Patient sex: F
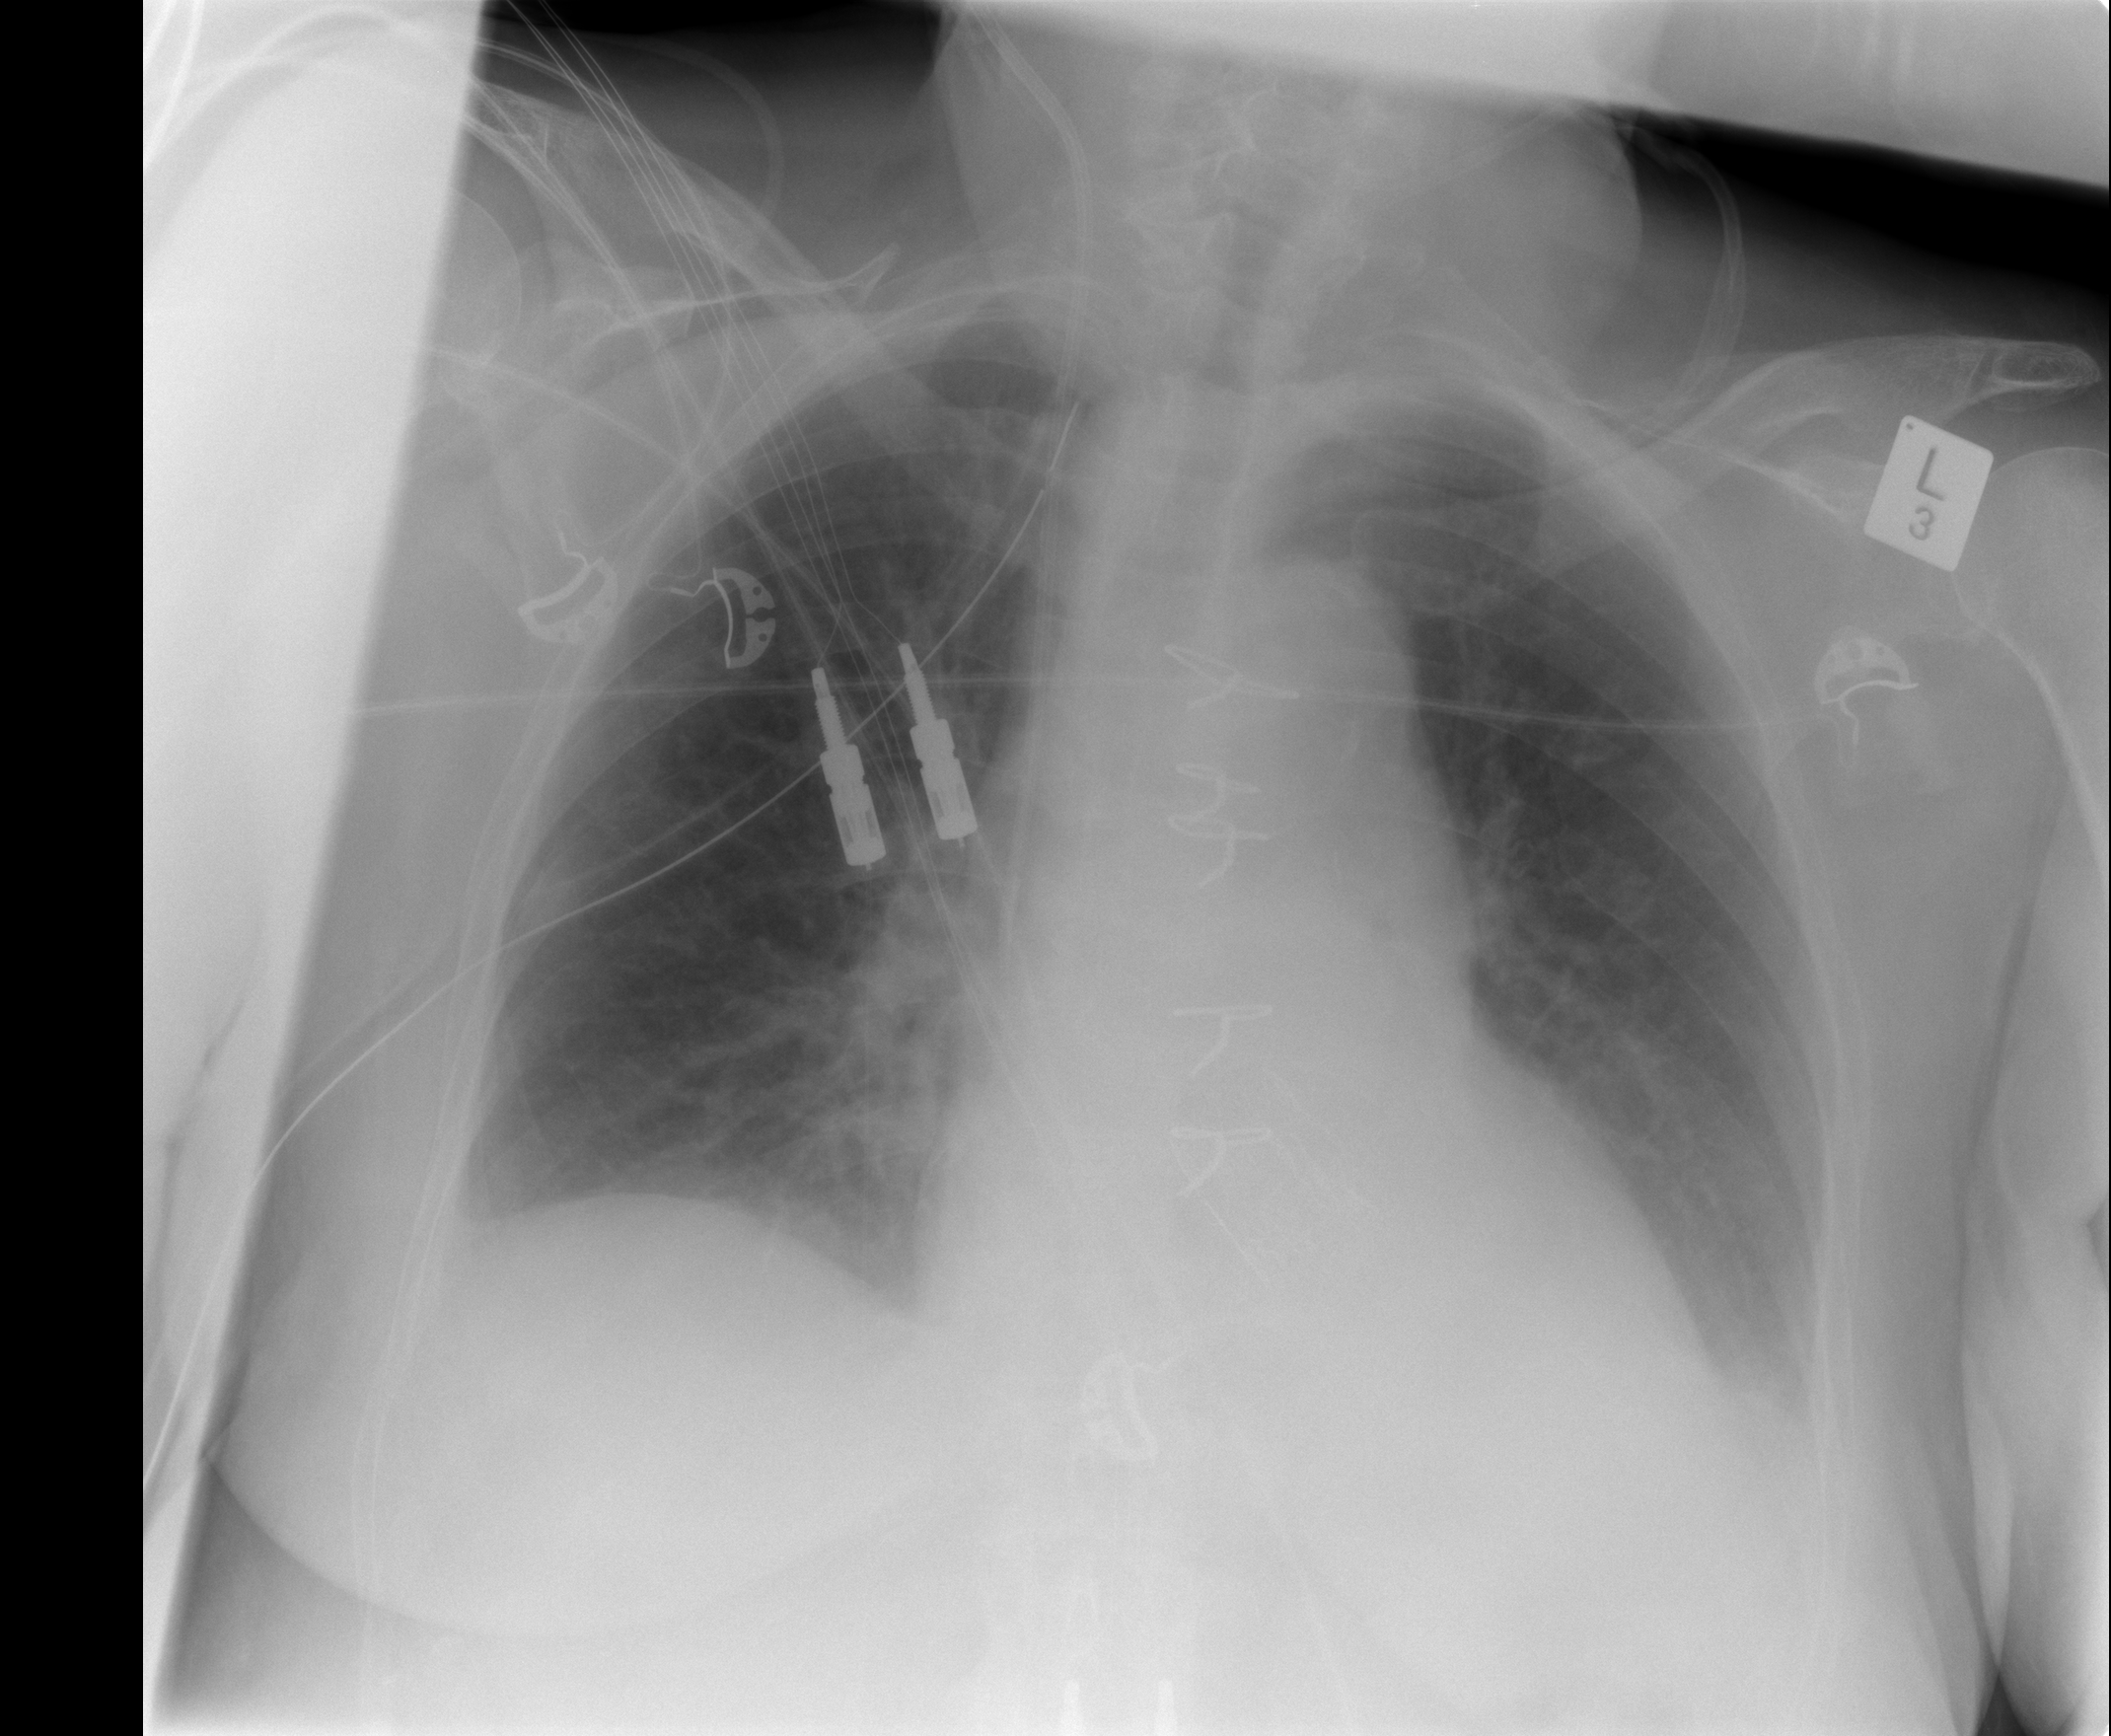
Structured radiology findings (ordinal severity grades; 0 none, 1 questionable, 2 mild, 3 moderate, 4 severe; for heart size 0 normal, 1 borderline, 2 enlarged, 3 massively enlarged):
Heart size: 2
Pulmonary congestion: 2
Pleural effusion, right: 2
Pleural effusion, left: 2
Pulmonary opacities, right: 1
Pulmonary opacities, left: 1
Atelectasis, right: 2
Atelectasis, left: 2